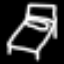
Label: bed